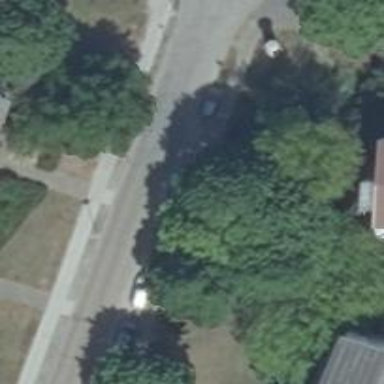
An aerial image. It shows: Residential road with parallel parking lanes on the left side.